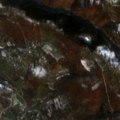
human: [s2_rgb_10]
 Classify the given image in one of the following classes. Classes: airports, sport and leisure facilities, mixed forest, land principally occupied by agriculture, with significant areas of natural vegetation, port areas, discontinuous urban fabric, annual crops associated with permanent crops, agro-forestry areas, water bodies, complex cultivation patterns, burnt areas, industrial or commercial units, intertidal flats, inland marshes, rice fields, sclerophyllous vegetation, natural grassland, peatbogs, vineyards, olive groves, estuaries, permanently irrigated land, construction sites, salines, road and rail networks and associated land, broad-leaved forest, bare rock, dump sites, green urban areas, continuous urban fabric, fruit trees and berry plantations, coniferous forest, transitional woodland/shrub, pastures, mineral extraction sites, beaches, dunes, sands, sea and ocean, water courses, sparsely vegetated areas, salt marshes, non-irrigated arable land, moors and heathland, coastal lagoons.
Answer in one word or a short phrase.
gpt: industrial or commercial units, complex cultivation patterns, land principally occupied by agriculture, with significant areas of natural vegetation, broad-leaved forest